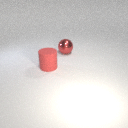
large red metal sphere to the right of large red rubber cylinder